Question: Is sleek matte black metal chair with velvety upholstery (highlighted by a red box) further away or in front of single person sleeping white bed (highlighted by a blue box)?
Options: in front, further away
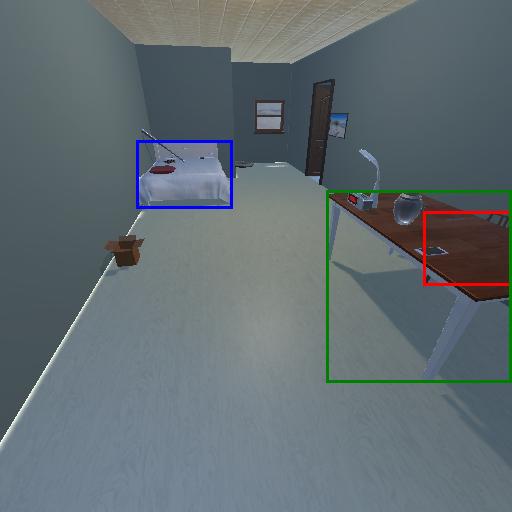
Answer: in front